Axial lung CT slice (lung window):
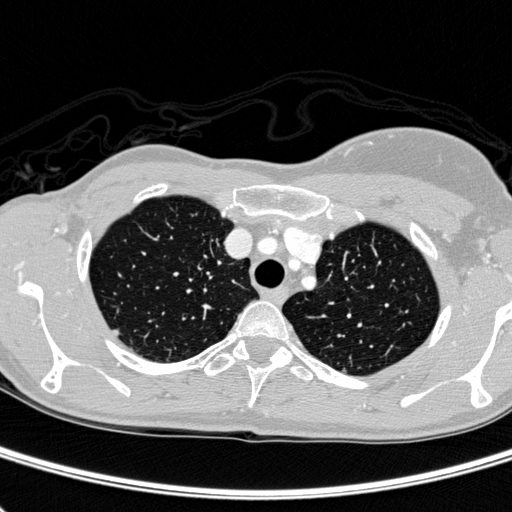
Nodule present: yes
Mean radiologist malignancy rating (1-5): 3